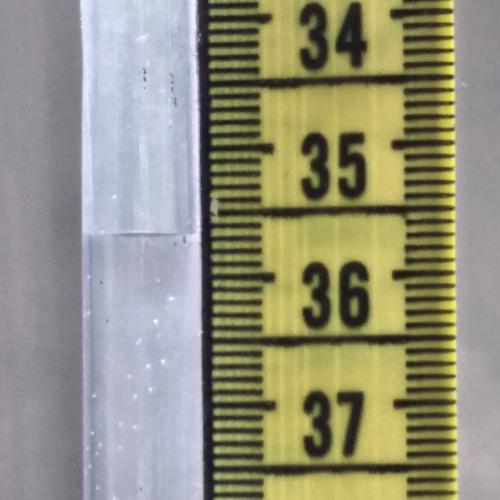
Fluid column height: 35.7 cm